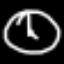
Label: clock